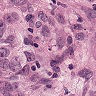
Metastatic tissue present: yes